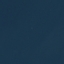
Land use / land cover class: SeaLake